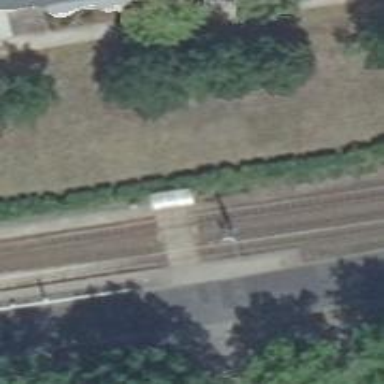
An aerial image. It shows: Uncontrolled railway crossing.